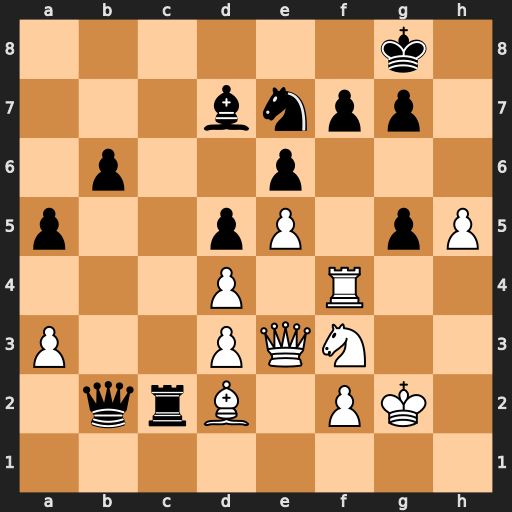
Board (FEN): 6k1/3bnpp1/1p2p3/p2pP1pP/3P1R2/P2PQN2/1qrB1PK1/8
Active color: w
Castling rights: -
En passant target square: -
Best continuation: Rg4 Nf5 Qxg5